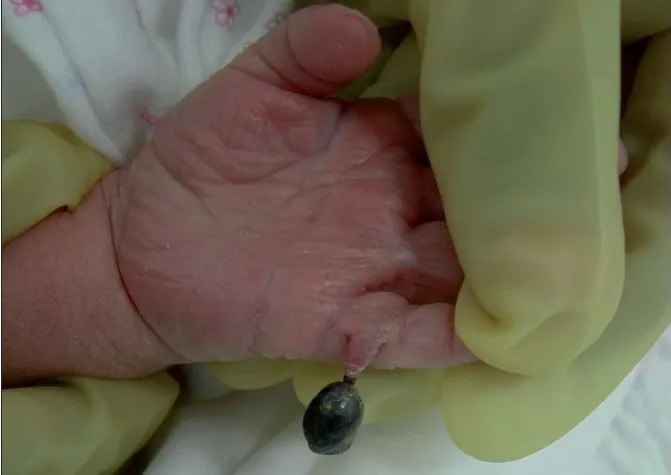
Torsion of polydactyly.
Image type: medical_photograph (other_medical_photograph)